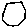
Label: hexagon